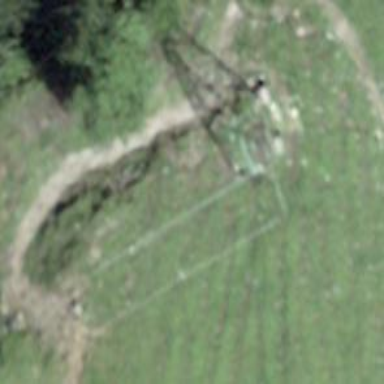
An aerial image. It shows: Pylon used for aerialway.